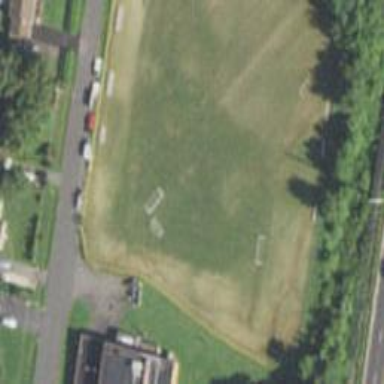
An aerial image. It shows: Soccer pitch designated for leisure and sports activities.